Question: In the picture below (<URL> 'Balance' column span 'Income' and 'Spending' columns.
I can't found any information of how to achieve this...
Any help appreciated

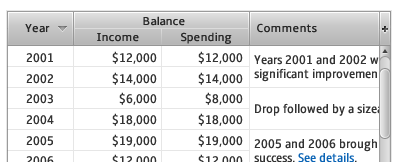
Answer: This feature (nested columns) is documented in the <URL>.
> For example, suppose that the contacts in the address book have two email accounts. Then you need two columns to show the primary and the secondary email addresses. Create two subcolumns, and call the getColumns method on emailCol.'''
TableColumn firstEmailCol = new TableColumn("Primary");
TableColumn secondEmailCol = new TableColumn("Secondary");
emailCol.getColumns().addAll(firstEmailCol, secondEmailCol);
'''

Read the nested columns javadoc (<URL> for more information.